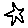
Label: star